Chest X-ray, AP view. Patient: 20 years old, sex M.
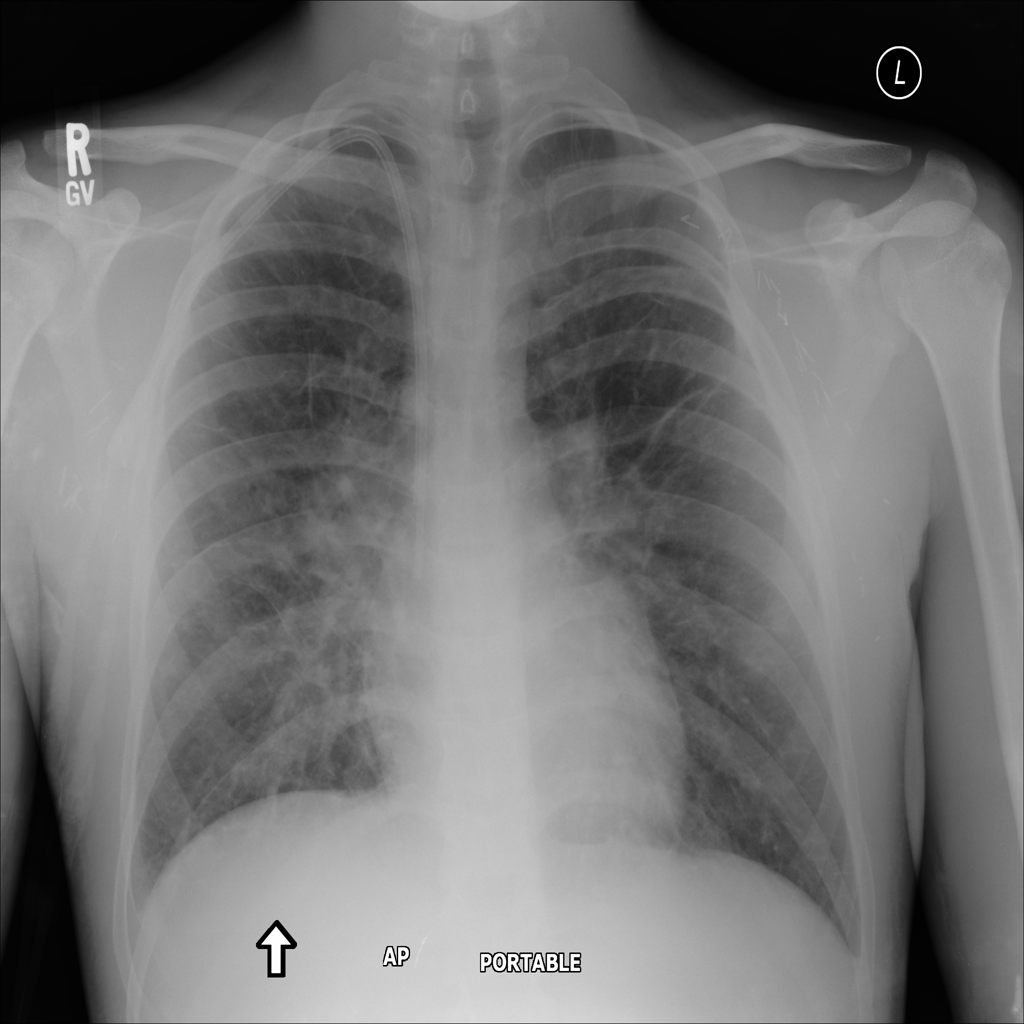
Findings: Infiltration